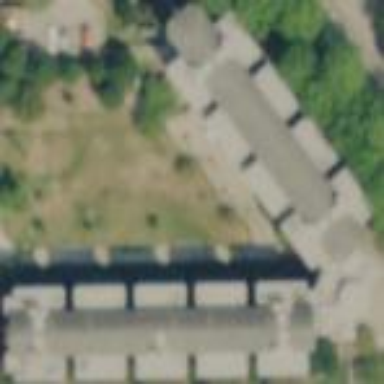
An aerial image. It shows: Dormitory known as Residence Halls at Georgia Tech.